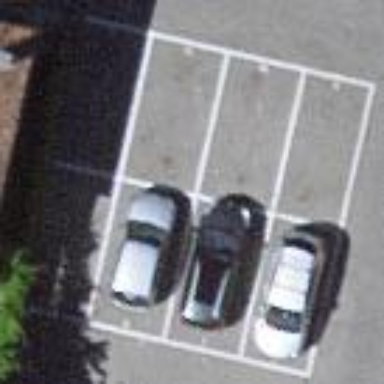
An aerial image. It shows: Parking area with surface.